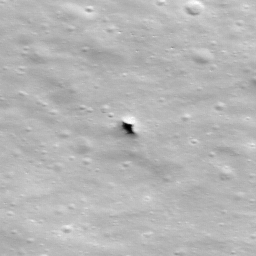
Pit: Stevinus 6
Host crater: Stevinus
Host type: impact_melt
Lunar coordinates: latitude -32.383, longitude 54.658